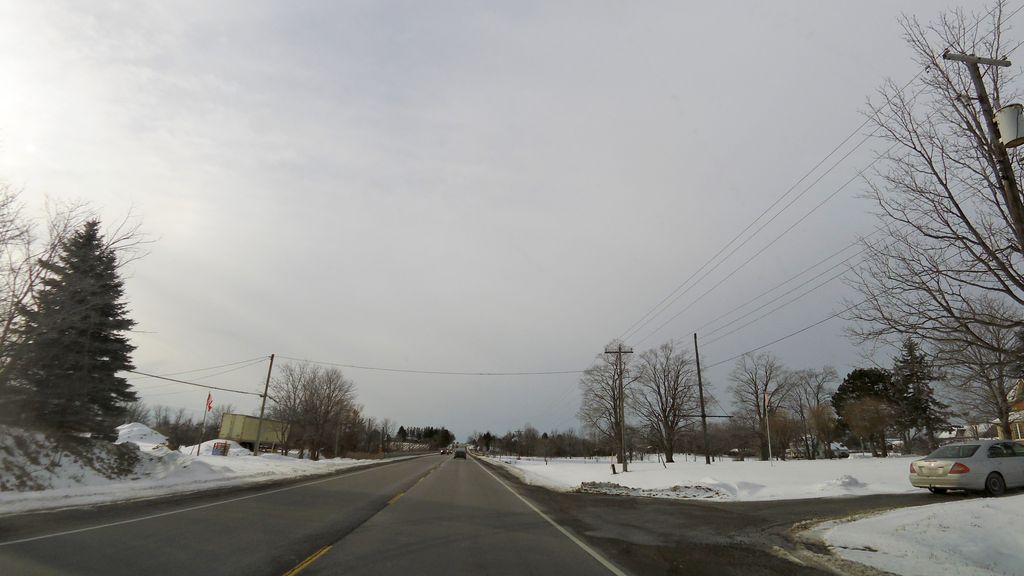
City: hamilton